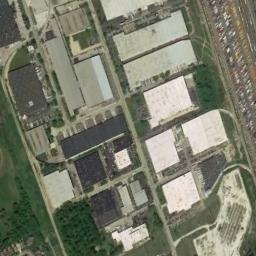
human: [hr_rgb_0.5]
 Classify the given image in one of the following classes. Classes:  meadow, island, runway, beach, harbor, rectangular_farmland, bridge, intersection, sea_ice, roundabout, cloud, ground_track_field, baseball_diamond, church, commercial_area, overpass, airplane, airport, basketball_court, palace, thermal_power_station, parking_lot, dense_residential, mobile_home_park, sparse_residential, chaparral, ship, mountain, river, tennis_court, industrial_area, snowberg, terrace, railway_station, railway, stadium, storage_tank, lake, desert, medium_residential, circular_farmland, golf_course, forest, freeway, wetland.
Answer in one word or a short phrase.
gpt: industrial_area